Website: lowes
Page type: account-selection
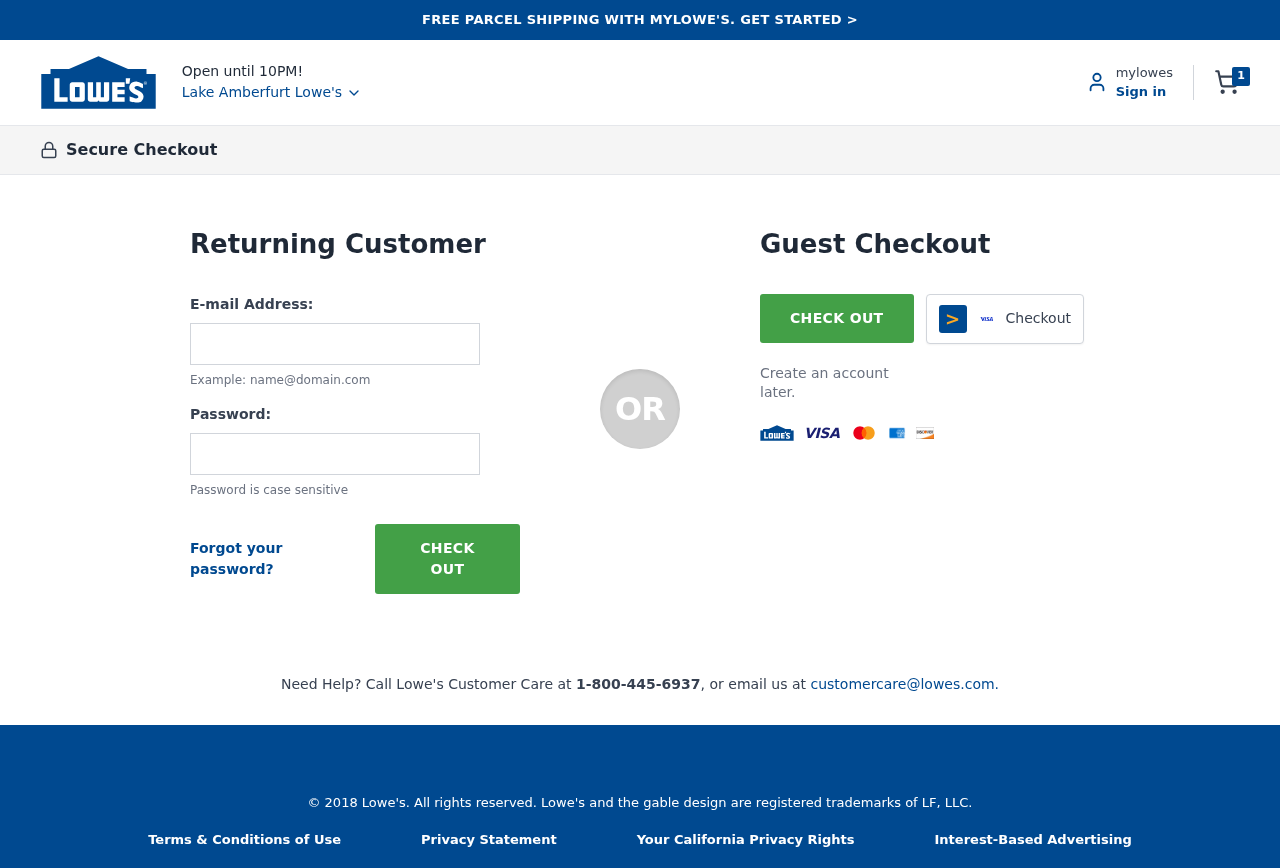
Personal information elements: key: PII_CITY
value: Lake Amberfurt Lowe's
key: PII_LOGIN_USERNAME
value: cclark72
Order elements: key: ORDER_NUM_ITEMS
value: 1